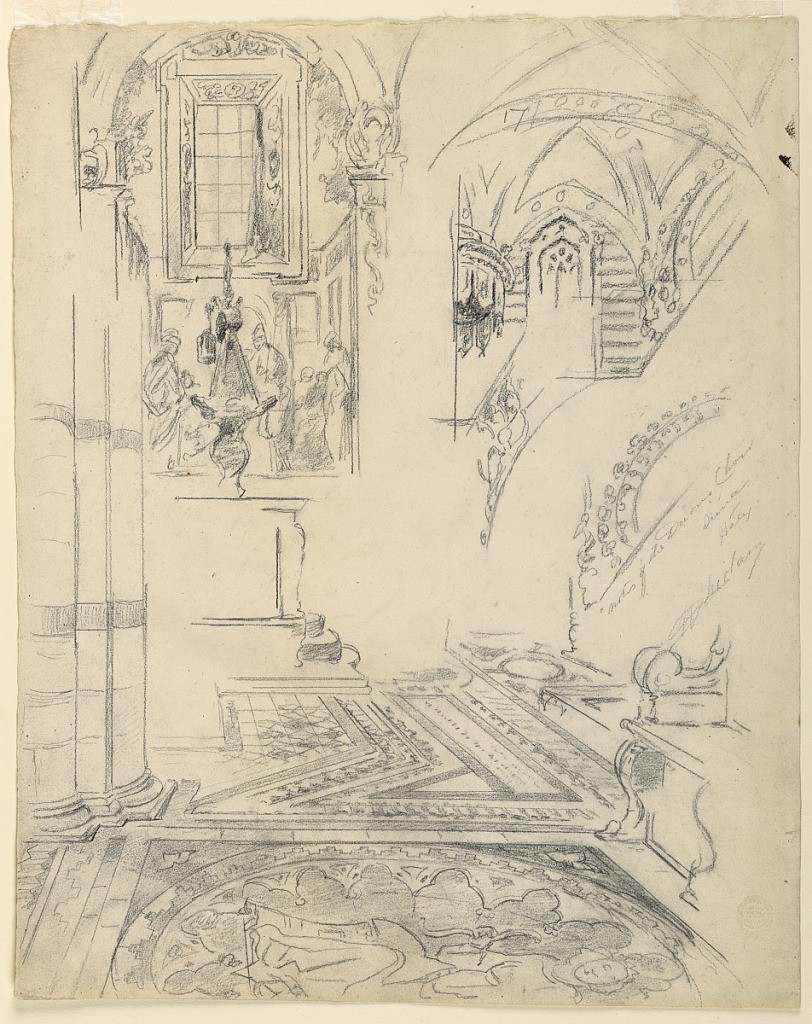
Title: Notes of the Duomo Choir, Siena, Italy
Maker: Walter Shirlaw, American, b. Scotland, 1838–1909
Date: ca. 1872
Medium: Graphite, black crayon on paper
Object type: Drawing
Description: View of the interior of the cathedral, noting details in the floor, columns, and arches.